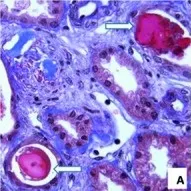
A: Proteinaceous fuchsin-positive dense tubular casts (arrows), Masson's trichrome, original magnification x 400).
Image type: pathology (masson_trichrome)